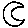
Label: moon